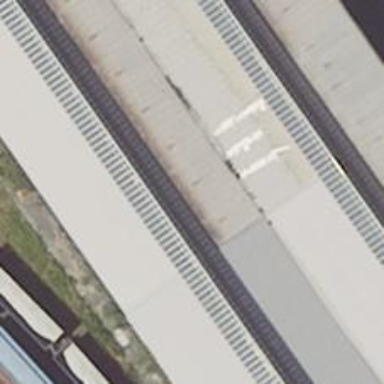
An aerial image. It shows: Platform edge at railway station.